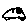
Label: car